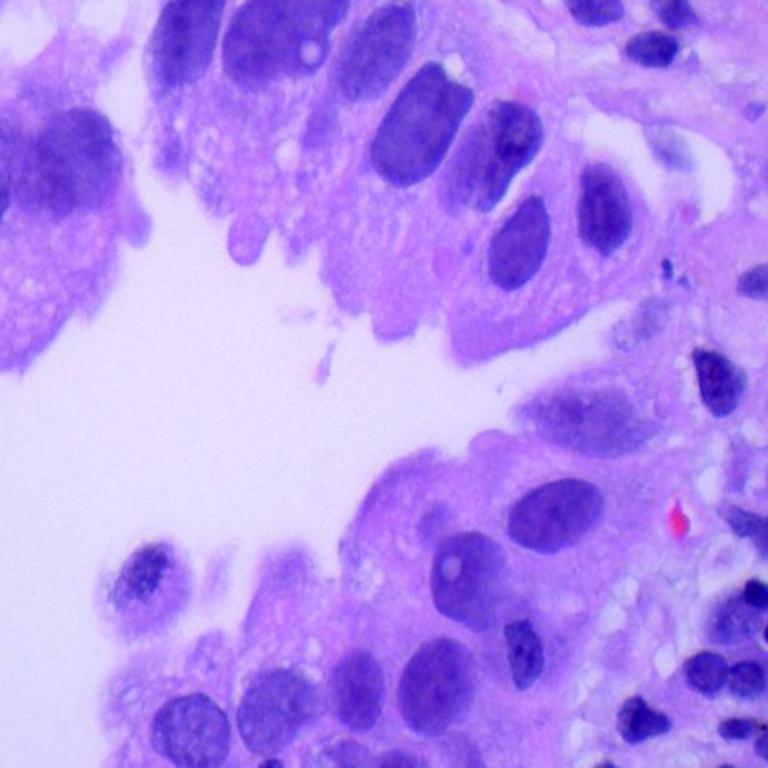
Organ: lung
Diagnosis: adenocarcinomas